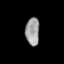
Tissue: lung
Cell type: Epithelial cells
Senescence score: 0.2353
Nuclear area (px): 372
Mean DAPI intensity: 157.473